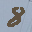
Label: 8